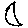
Label: moon